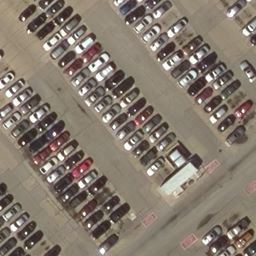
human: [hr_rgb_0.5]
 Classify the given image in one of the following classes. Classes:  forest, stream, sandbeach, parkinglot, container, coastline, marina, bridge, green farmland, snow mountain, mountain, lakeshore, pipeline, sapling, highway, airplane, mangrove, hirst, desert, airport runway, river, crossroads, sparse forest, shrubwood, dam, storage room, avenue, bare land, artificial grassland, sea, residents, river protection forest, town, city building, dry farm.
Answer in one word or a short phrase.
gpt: parkinglot